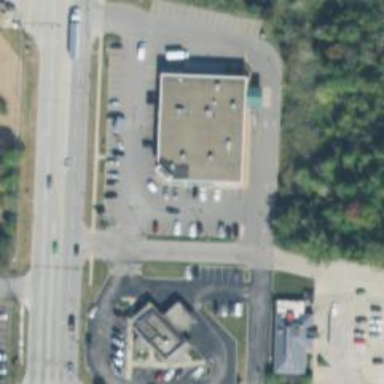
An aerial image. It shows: Pharmacy providing healthcare services.